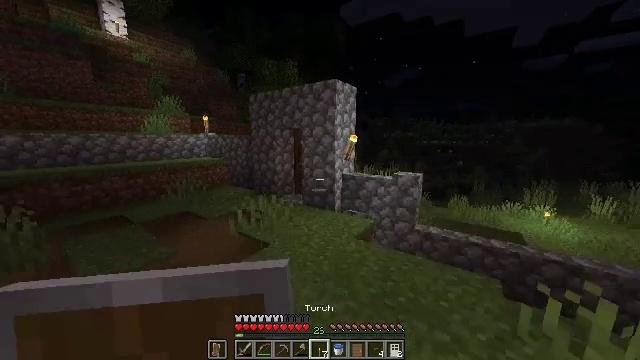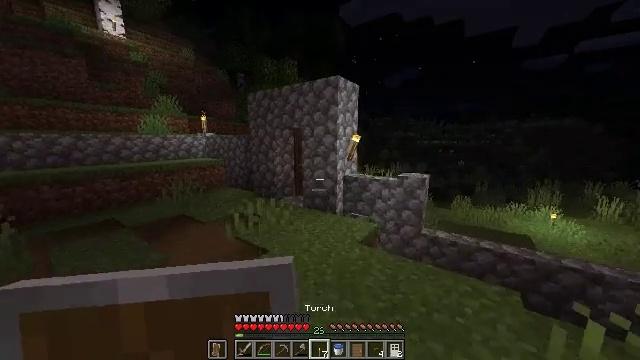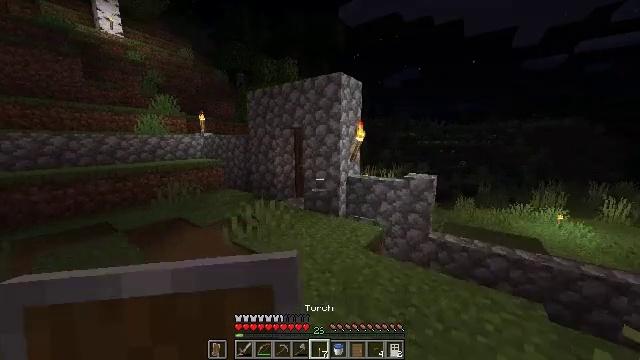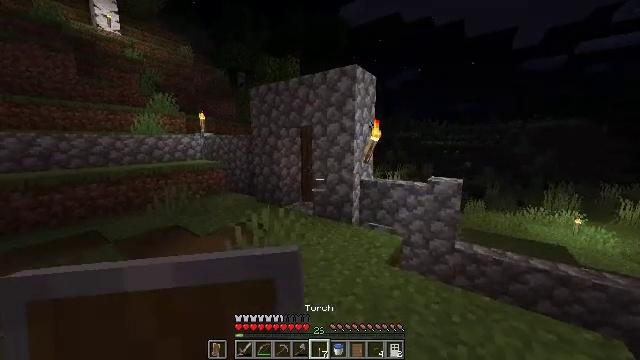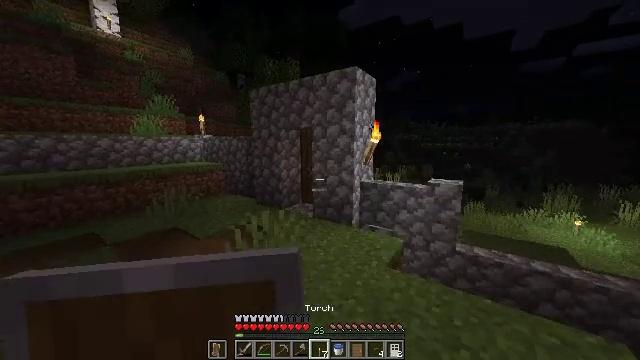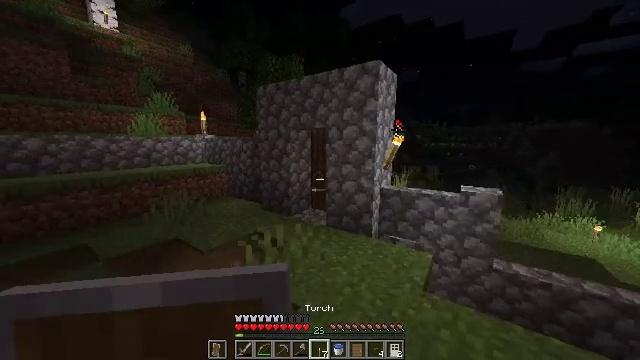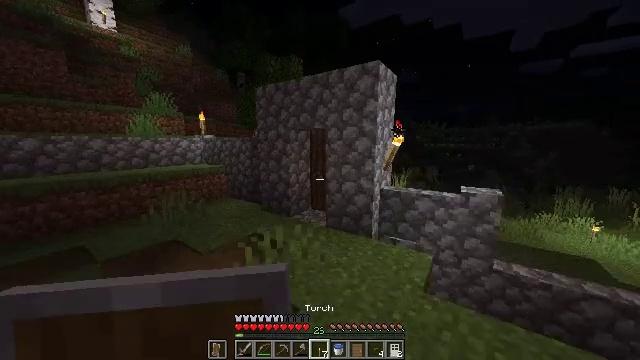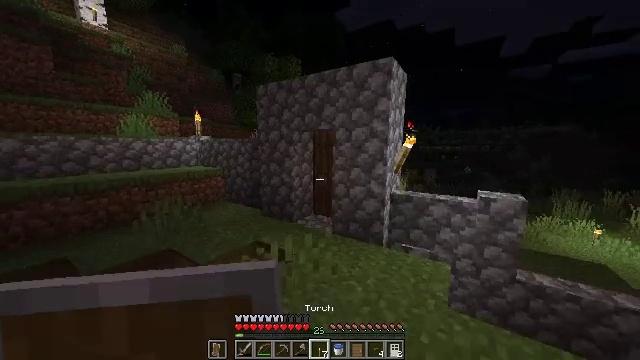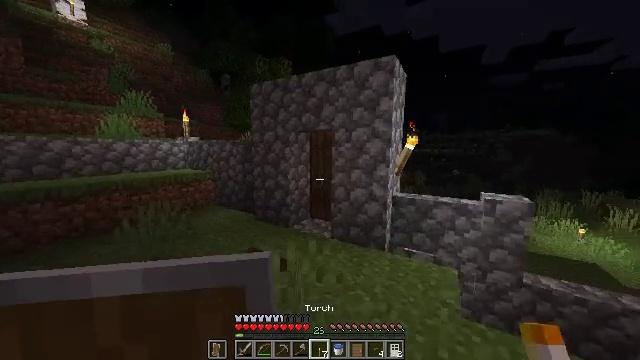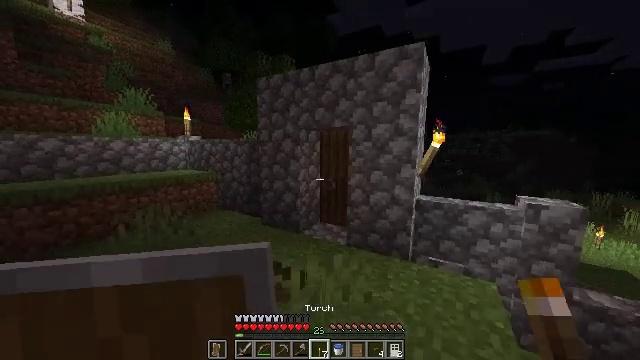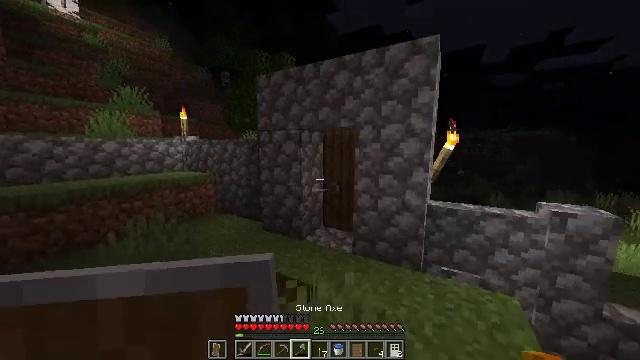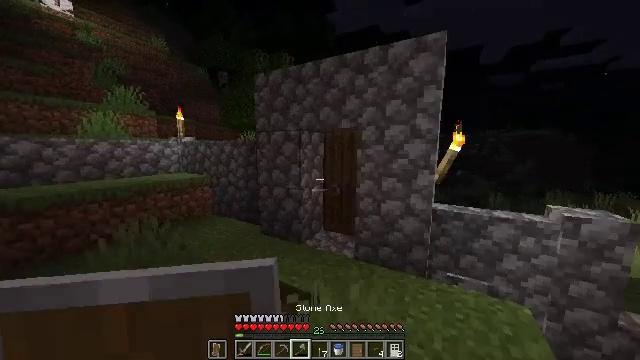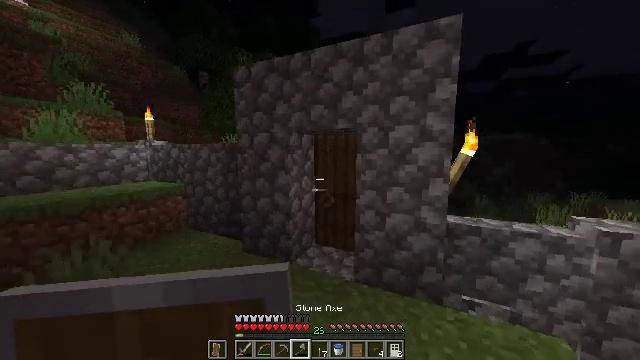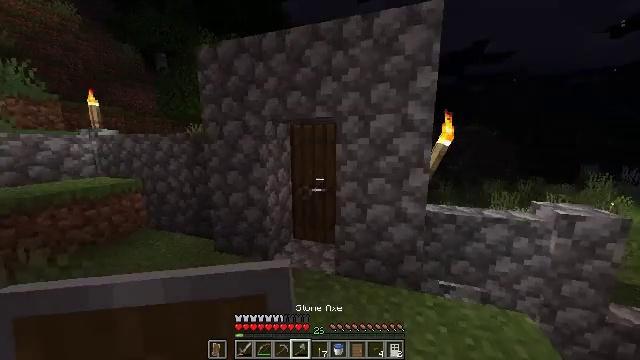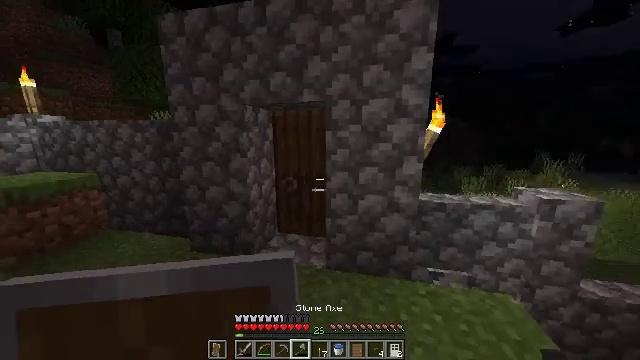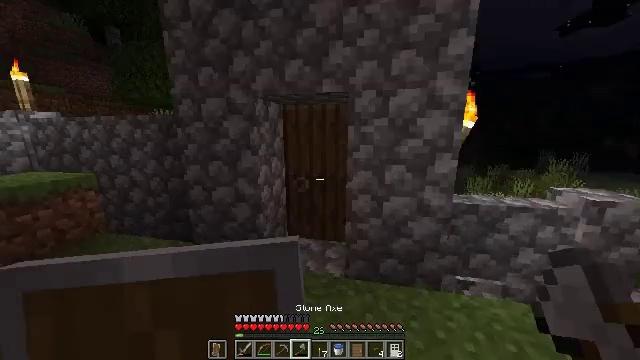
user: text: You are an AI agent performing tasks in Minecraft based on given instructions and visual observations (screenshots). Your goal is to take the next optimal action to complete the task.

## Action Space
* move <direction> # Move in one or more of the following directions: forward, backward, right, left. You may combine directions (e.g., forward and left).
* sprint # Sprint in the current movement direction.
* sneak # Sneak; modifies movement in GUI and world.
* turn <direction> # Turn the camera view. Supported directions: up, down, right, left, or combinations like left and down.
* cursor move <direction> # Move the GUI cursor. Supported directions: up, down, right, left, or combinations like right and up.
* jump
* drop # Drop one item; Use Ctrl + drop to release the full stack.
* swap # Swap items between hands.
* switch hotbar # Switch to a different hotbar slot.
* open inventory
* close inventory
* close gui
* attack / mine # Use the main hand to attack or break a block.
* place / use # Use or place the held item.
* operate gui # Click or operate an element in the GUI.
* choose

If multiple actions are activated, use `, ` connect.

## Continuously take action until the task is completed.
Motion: motion action
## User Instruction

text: Reclaim the spruce door from a structure.
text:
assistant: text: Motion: move forward
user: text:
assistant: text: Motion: move forward and move left
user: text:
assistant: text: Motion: move forward and move left
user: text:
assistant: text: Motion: move forward and move left
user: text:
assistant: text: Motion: move forward and move left
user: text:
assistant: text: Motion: move forward and move left
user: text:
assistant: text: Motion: move forward and move left, turn right
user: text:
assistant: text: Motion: move forward and move left, turn right
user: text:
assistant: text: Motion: move forward
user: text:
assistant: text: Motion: move forward
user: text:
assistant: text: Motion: move forward
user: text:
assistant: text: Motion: move forward, turn right
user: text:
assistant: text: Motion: move forward and move left, turn right and down
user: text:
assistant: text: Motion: move forward and move left, turn right and down
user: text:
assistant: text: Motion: move forward and move left
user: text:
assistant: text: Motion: move forward
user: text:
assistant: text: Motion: move forward, attack / mine
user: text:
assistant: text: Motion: move forward, attack / mine
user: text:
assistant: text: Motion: turn right and down, attack / mine
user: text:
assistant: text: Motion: turn right and down, attack / mine
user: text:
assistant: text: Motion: turn right and down, attack / mine
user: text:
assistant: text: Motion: turn right and down, attack / mine
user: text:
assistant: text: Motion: turn down, attack / mine
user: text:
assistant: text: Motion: turn down, attack / mine
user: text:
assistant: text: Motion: attack / mine
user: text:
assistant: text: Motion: attack / mine
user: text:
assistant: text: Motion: attack / mine
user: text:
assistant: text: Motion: attack / mine
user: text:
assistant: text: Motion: attack / mine
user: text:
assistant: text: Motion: attack / mine